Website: bh-photo
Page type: customer-info-address
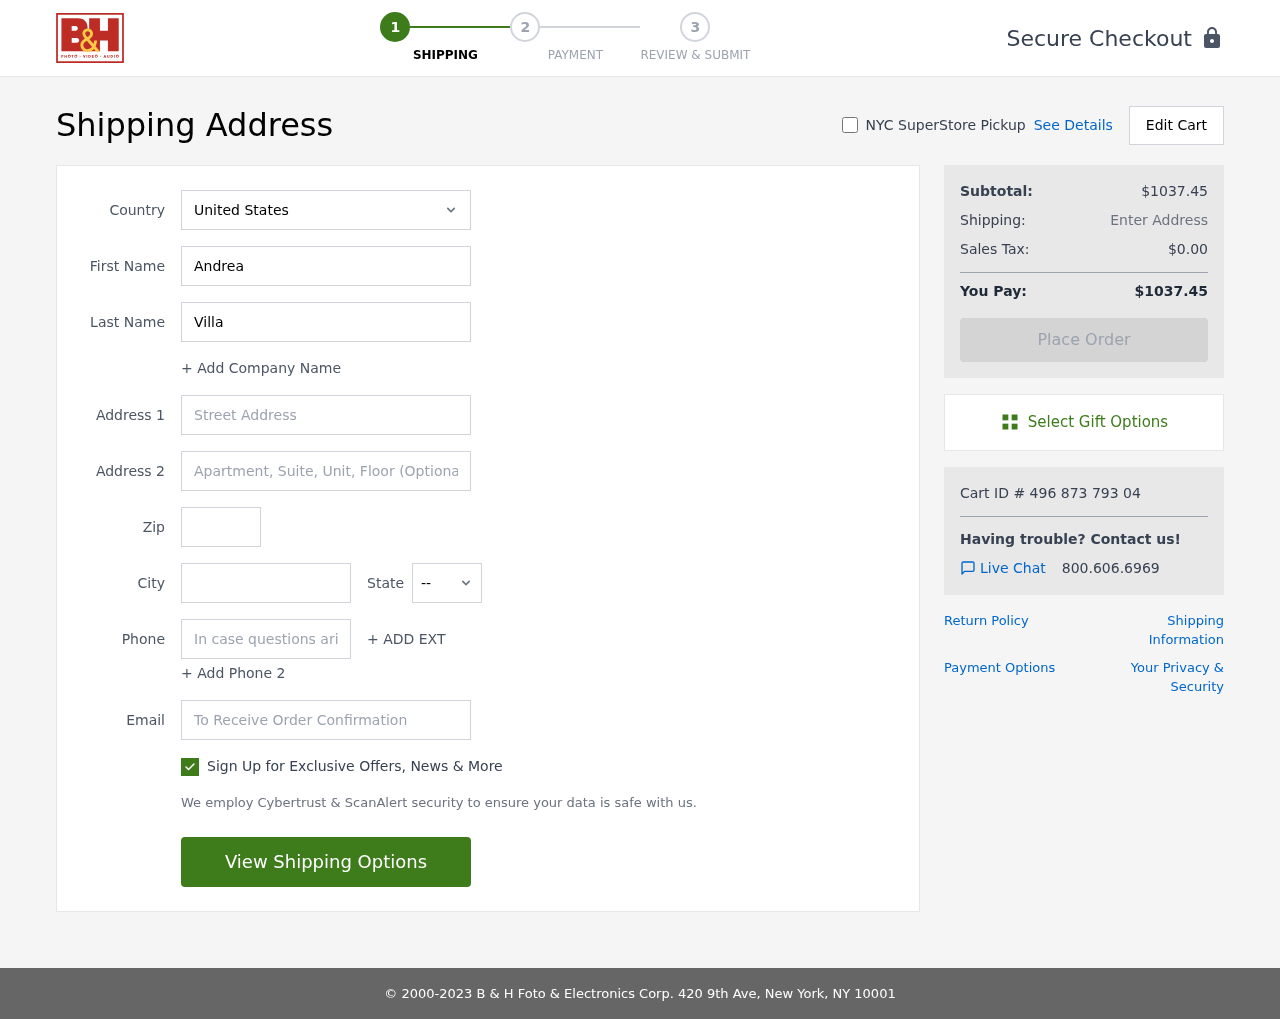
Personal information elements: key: PII_CITY
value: Hallmouth
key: PII_COUNTRY
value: United States
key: PII_EMAIL
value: andreavillarreal@hotmail.com
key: PII_FIRSTNAME
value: Andrea
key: PII_LASTNAME
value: Villarreal
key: PII_PHONE
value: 5627527132
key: PII_POSTCODE
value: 64022
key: PII_STATE_ABBR
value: MS
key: PII_STREET
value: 362 Eileen Freeway Apt. 247
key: PII_STREET2
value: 0043 Long Parks Suite 203
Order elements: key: ORDER_SUBTOTAL
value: $1037.45
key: ORDER_TAX
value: $0.00
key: ORDER_TOTAL
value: $1037.45
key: ORDER_ID
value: Cart ID # 496 873 793 04